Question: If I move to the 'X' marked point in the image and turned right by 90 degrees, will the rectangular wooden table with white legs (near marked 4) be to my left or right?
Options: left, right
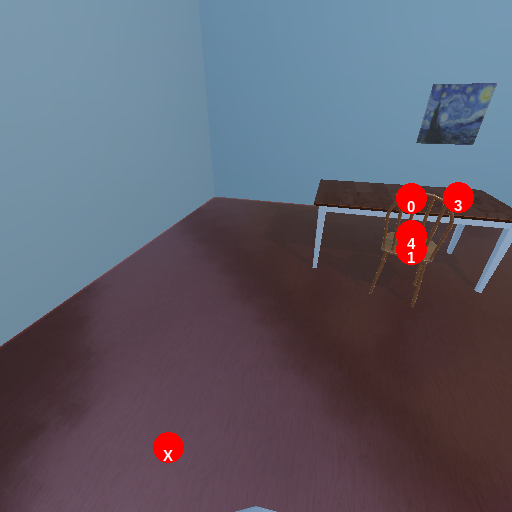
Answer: left